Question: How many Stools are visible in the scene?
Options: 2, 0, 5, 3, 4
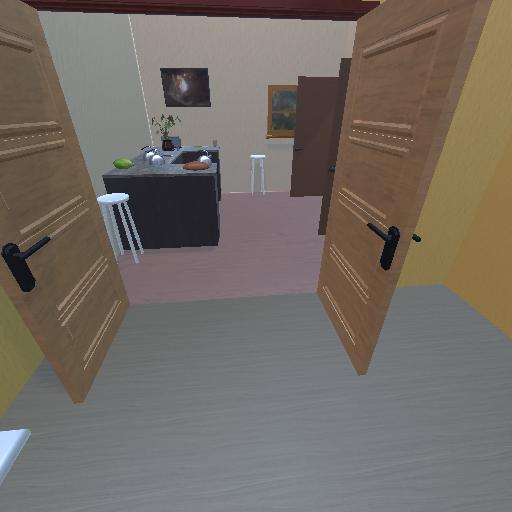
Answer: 2